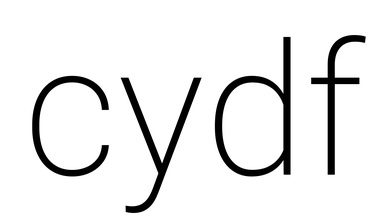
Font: Roboto_ExtraLight